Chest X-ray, PA view. Patient: 40 years old, sex F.
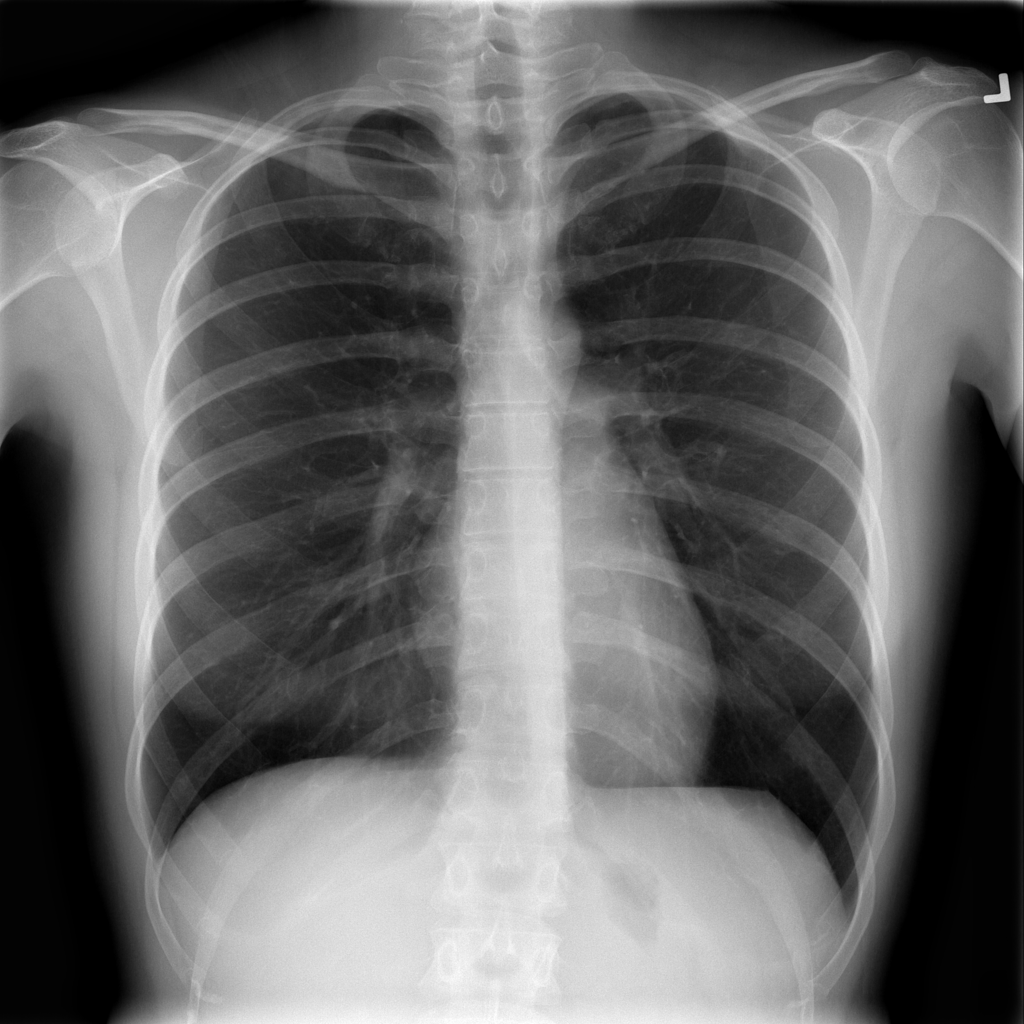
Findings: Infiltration